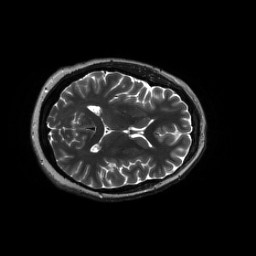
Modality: T2w
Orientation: axial
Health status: ill
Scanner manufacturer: siemens
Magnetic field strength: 3 T
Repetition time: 7.46 s
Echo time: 0.095 s